Aerial crown-view tile of a tropical tree (Barro Colorado Island, Panama), acquired 20241216:
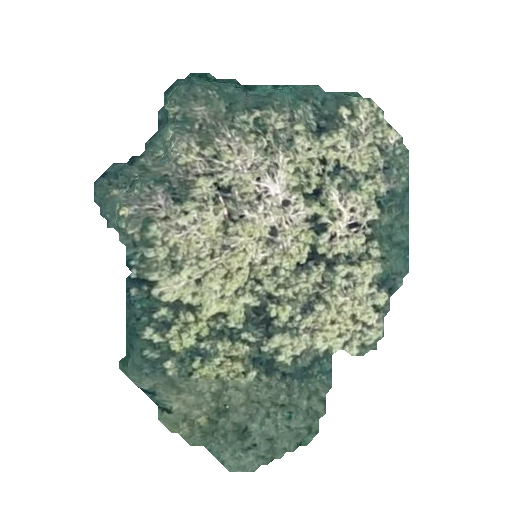
Species: Tabebuia rosea
GBIF accepted scientific name: Tabebuia rosea
Crown area: 128.85 m²